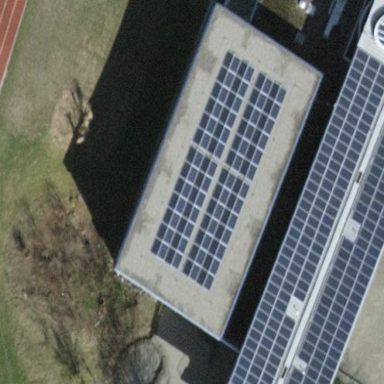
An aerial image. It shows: Solar power generator using photovoltaic panels.